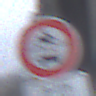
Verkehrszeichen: VerbotKraftfahrzeuge
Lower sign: ZeitangabenOhneBeschraenkungAufWochentage2
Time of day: MorningAfternoon
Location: Outdoor (Suburban)
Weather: Overcast
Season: NotSpecified
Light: Natural